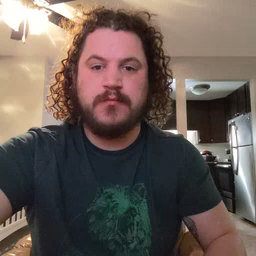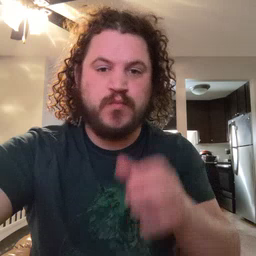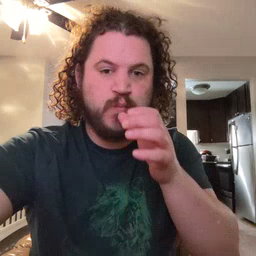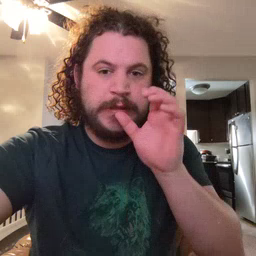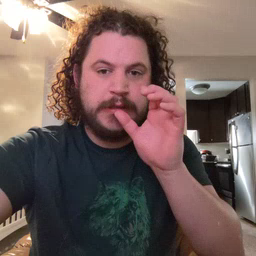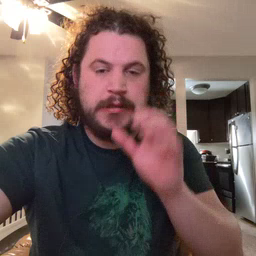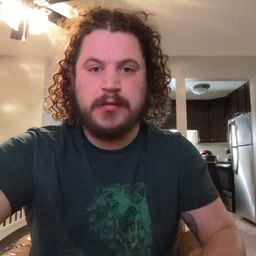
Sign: drink